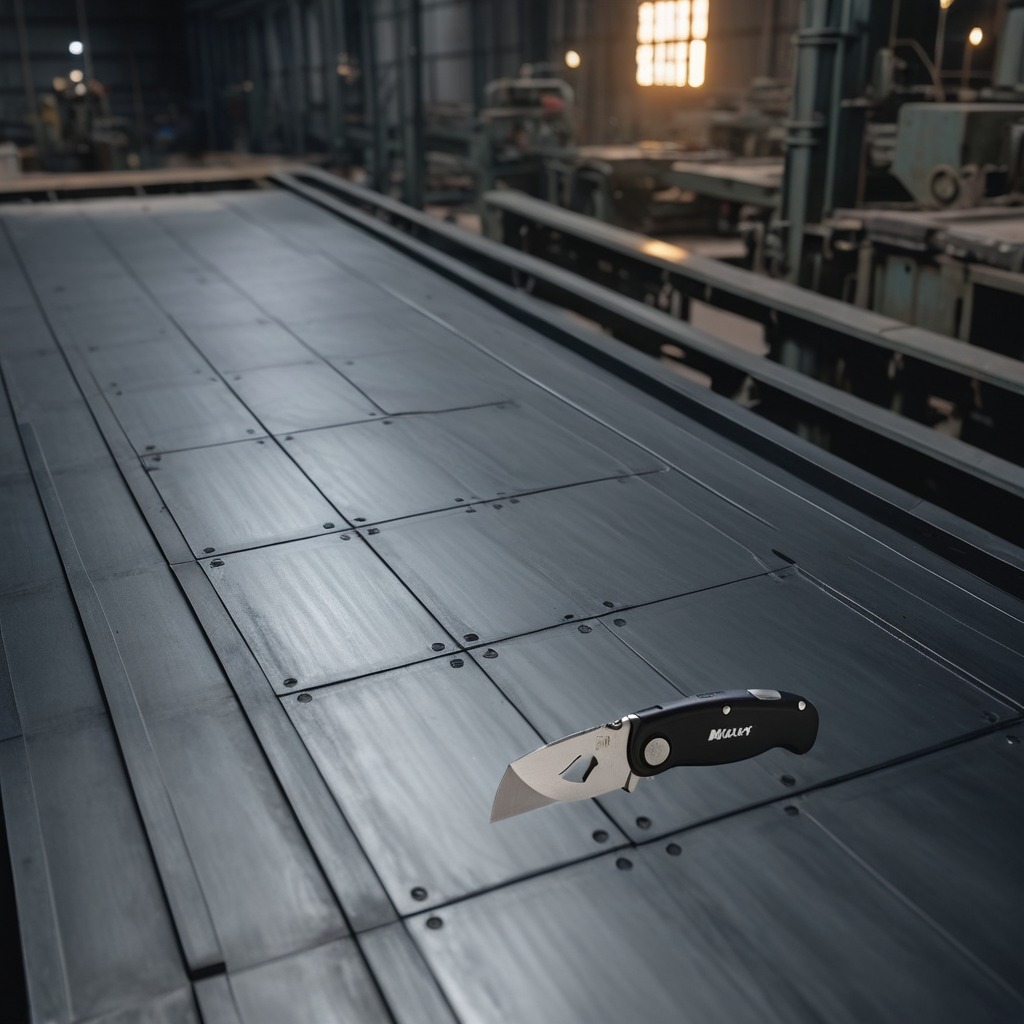
A utility knife is lying on the cold steel table in a mining workshop.